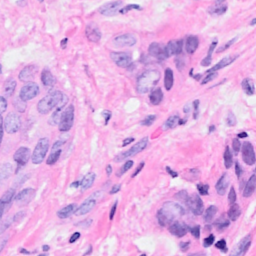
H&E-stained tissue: Breast